Question: I'm working on a search feature in one of my Core Data based apps and I'm trying to gather everyone's tips on search optimization to get it as fast as I possibly can. The search needs to be fast enough that it can deliver near-instantaneous results for database of 20,000+ objects.
What I've done so far (as far as optimization goes)
- 'name'- '>=''<''BEGINSWITH'
'SUBQUERY(keywords, $keyword, ($keyword.name >= $LB) AND ($keyword.name < $UB)).@count != 0'
Where '$LB' is the lower bounds string and '$UB' is upper bounds. I create a compound 'AND' predicate using this format and the array of search terms.
Right now, I'm executing a fetch once (when the user types the first letter) using a fetch batch size of about 20, and then narrowing down the search results using NSArray's -filteredArrayUsingPredicate method as they continue typing. I also prefetch the 'keywords' relationship because this is used to filter. The part that takes up the most time, obviously, is the initial fetch. There's a noticeable delay of ~1-2s on a library of around 15,000 objects. Time profiling shows that it is indeed the fetch that is causing the delay:
<URL>
One other thing thats worth noting is that I have to fetch multiple entities for the results. All of the entities have a 'ranking' attribute, but I can't fetch more than one at once so I'm forced to fetch them separately, combine them into a single array, and then sort manually via '-sortedArrayUsingDescriptors'.
Any tips on how to speed this up would be greatly appreciated.
After adding a 'KeywordFirstChar' entity, my data model (simplified) would look like this:

Now, the questions is 'Car''KeywordFirstChar'? The only thing I can think of would be this:
'SUBQUERY(keywords, $keyword, $keyword.firstChar.char == %@)' where '%@' is the character to search for, but I don't know how this would be much more efficient considering that it still has to enumerate over 'keywords', unless I misinterpreted the suggestions.
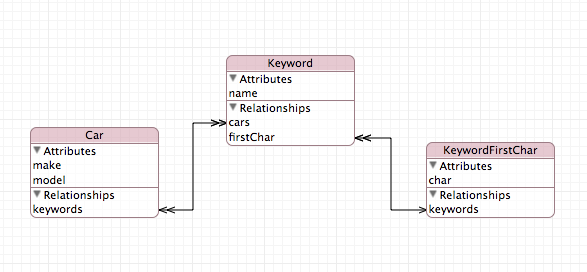
Answer: Your query is highly optimized, I think you've already taken a good number of steps. As far as the first character press, you're doin it wrong.
You're still scanning 15k records for the first character hit, and likely matching a great number of them.
You could further optimize it by indexing your keyword index, creating two new entities:
- -
Both with a to-many relationship to the keywords they point to.
'''
if (searchPredicate.length == 1) {
//search on KeywordFirstChar
} else if (searchPredicate.length == 2) {
//search on KeywordFirstTwoChars
} else {
//search on keyword
}
'''
This way your table scan will go over max 26 and 676 rows respectively, which should be rather trivial. Just make sure the relationship is in the prefetched relationship key paths on the fetch request so you indeed get the data off disk.
Edit (Object Retrieval):
You can follow the relationship key path, so it would be something like this:
'''
[fetchRequest setRelationshipKeyPathsForPrefetching:[NSArray arrayWithObject:@"keyword.sourceObject"]];
'''
Where keyword is the relationship to the Keyword entity, and sourceObject is the object that you want to eventually retrieve.
Edit (Predicate):
The predicate is essentially the same, just change the names to match the new entity (name might not map to name, instead firstChar or some other property).